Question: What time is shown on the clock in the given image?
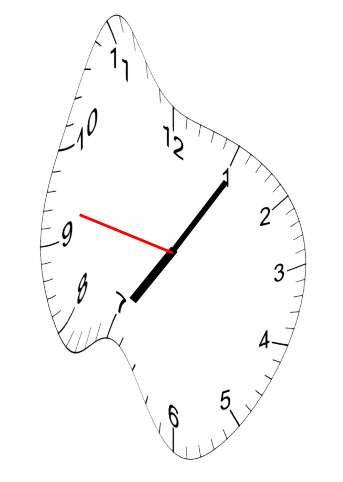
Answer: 07:05:47